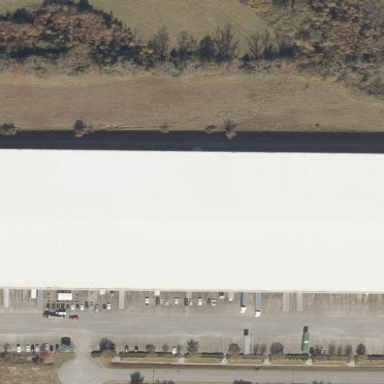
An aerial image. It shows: Warehouse building.